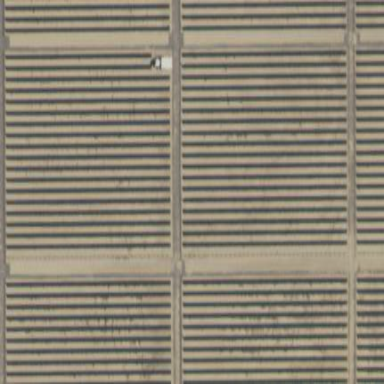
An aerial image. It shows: Solar power generator using photovoltaic panels.